Aerial crown-view tile of a tropical tree (Barro Colorado Island, Panama), acquired 20240611:
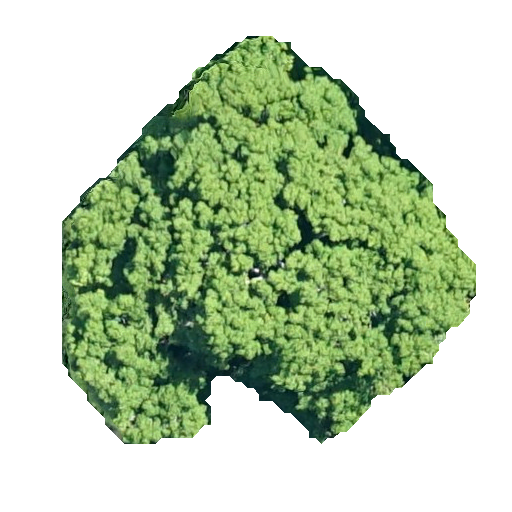
Species: Handroanthus guayacan
GBIF accepted scientific name: Handroanthus guayacan
Crown area: 179.906 m²